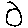
Label: circle